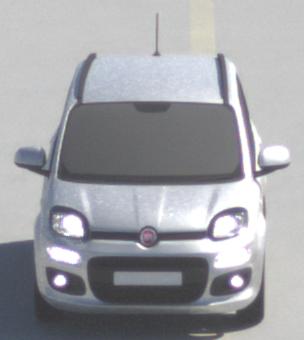
Make: Fiat
Model: Panda 1.2 8V
Detailed model: Panda (312)
Model produced from: 2013/02
Model produced until: 2013/12
Doors: 5
Color: white
Road condition: dry road
Daytime: midday
Contrast: high contrast